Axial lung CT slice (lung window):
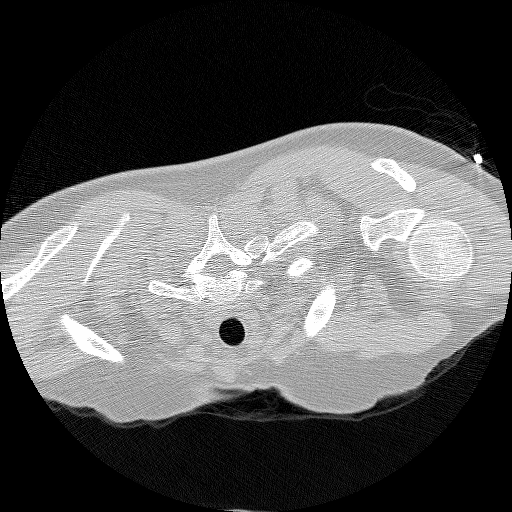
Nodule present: no